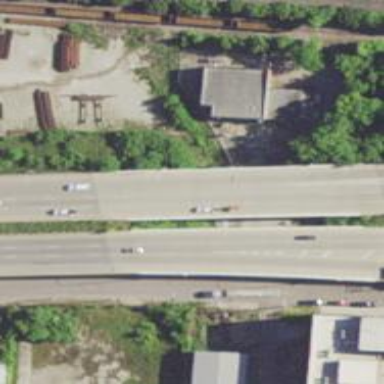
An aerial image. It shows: Viaduct bridge over motorway.